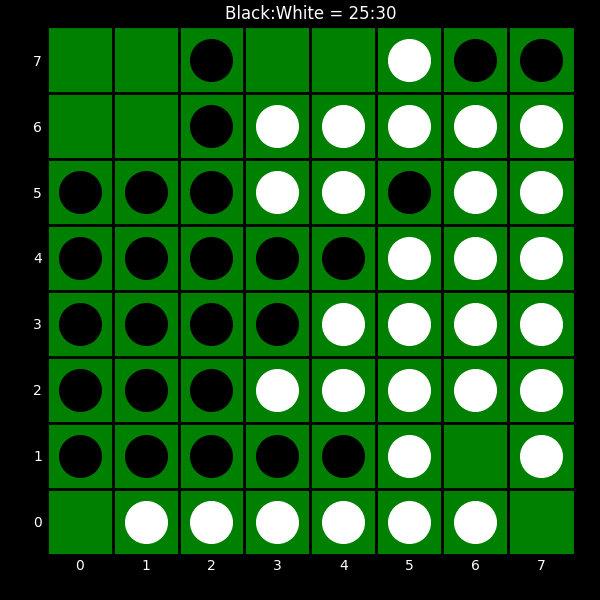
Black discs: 25
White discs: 30